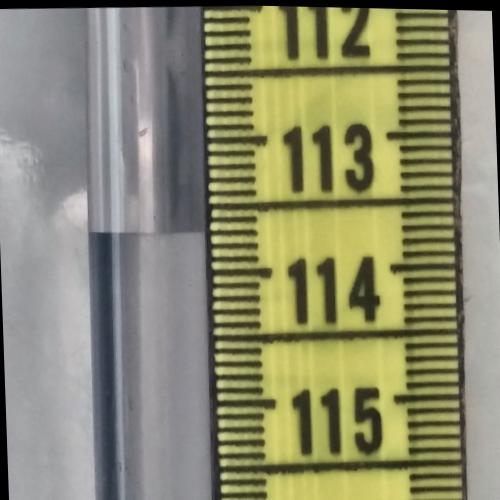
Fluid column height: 113.7 cm